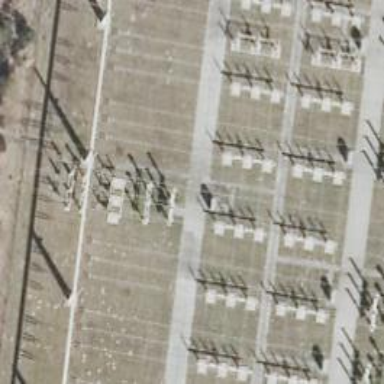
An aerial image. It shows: Power line with three cables.